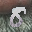
Label: 8